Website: home-depot
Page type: account-dashboard
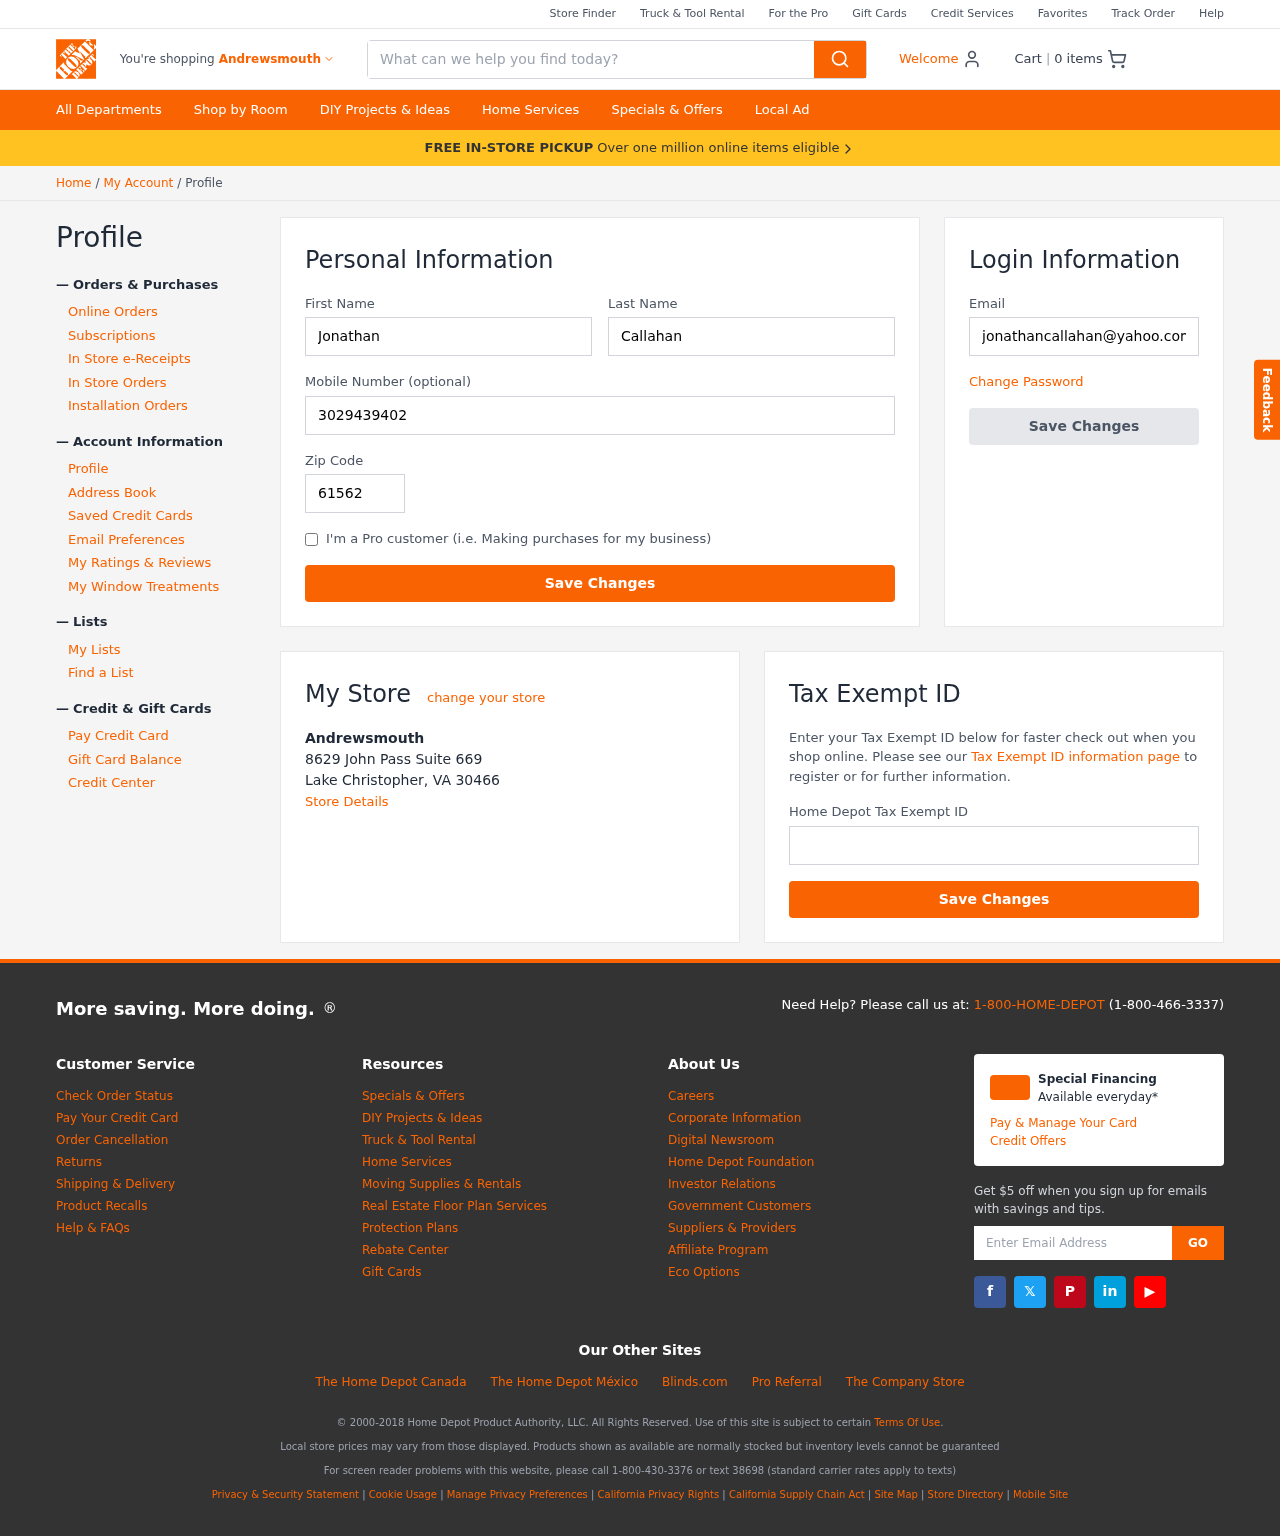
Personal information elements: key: PII_CITY
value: Andrewsmouth
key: PII_EMAIL
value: jonathancallahan@yahoo.com
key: PII_FIRSTNAME
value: Jonathan
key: PII_LASTNAME
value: Callahan
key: PII_LOCATION1_CITY_STATE_ZIP
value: Lake Christopher, VA 30466
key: PII_LOCATION1_NAME
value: Andrewsmouth
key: PII_LOCATION1_STREET
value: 8629 John Pass Suite 669
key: PII_PHONE
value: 3029439402
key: PII_POSTCODE
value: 61562
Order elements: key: ORDER_NUM_ITEMS
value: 0
Search elements: key: HEADER_SEARCH
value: What can we help you find today?